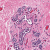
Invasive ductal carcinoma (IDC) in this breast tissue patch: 0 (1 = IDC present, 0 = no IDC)